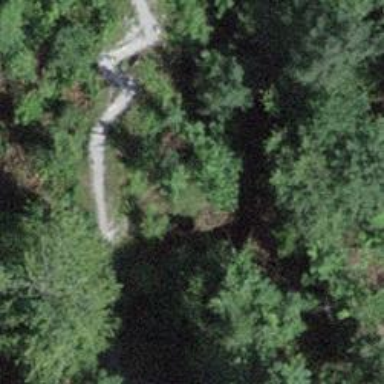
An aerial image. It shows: Disused railway.